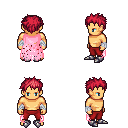
a pixel art fantasy rpg character, male body template, human, tanned skin, pink tattered cape, red pants, ruby red bedhead hairstyle, white cloth bandages, metal boots, four views (front, back, left, right), 2x2 character sprite sheet, small pixel art, hard edges, no anti-aliasing